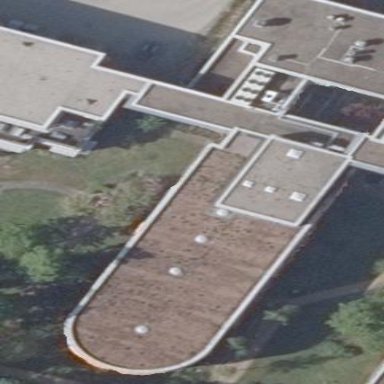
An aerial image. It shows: Hospital building.